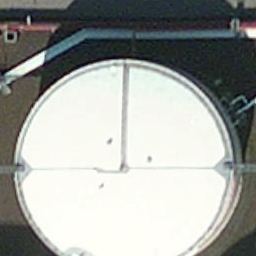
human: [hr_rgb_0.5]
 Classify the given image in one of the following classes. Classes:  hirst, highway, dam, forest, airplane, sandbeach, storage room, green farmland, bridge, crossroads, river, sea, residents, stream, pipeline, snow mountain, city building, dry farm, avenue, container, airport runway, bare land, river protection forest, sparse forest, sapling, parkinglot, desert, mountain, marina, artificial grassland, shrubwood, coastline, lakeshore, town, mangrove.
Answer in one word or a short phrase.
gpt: storage room